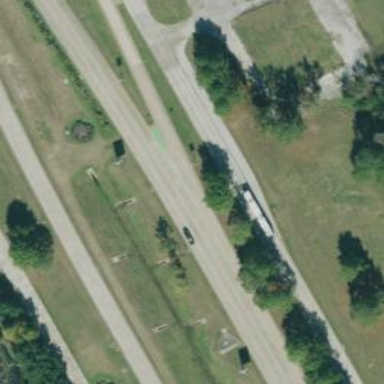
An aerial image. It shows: This image shows trunk highway that functions as expressway.